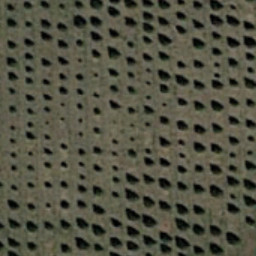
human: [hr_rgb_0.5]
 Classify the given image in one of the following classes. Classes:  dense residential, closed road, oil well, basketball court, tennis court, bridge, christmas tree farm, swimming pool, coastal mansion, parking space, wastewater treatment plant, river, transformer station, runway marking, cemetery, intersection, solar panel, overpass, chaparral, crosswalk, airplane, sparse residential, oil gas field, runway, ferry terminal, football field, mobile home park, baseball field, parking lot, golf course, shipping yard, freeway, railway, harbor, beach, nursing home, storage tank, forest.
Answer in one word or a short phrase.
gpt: christmas tree farm